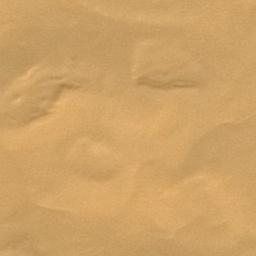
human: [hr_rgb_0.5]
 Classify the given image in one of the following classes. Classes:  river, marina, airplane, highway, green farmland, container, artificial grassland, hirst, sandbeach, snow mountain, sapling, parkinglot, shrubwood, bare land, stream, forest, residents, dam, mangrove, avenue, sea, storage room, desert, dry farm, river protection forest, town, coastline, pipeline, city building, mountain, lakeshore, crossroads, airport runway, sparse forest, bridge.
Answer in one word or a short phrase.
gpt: desert